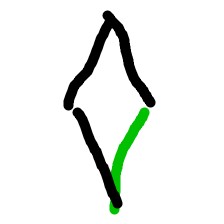
Shape: rhombus